Aerial crown-view tile of a tropical tree (Barro Colorado Island, Panama), acquired 20241216:
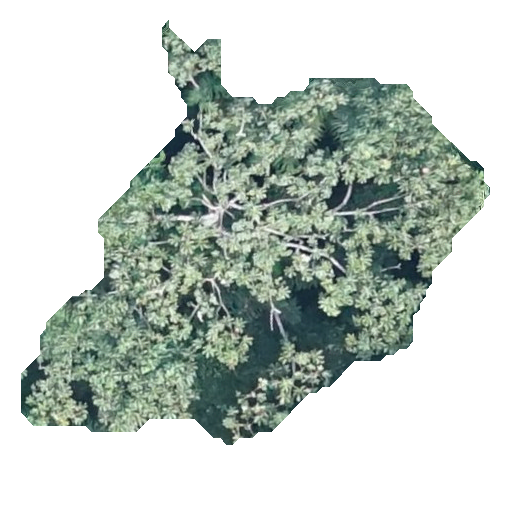
Species: Cecropia insignis
GBIF accepted scientific name: Cecropia insignis
Crown area: 159.985 m²